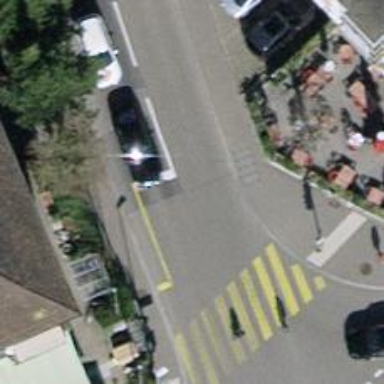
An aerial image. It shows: Road with traffic signals.